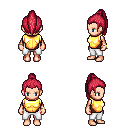
a pixel art fantasy rpg character, female body template, human, light skin, gold chest armor, white pants, ruby red long topknot hairstyle, bracelets, four views (front, back, left, right), 2x2 character sprite sheet, small pixel art, hard edges, no anti-aliasing